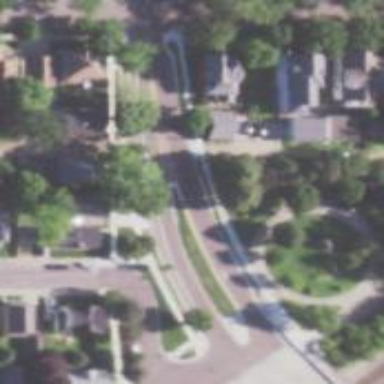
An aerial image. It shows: Alley classified as service road.